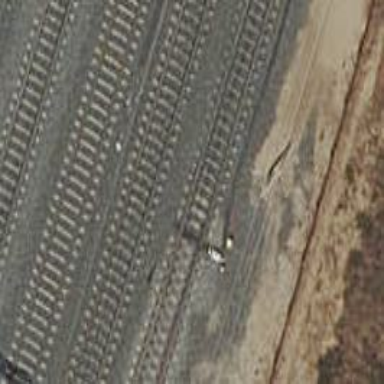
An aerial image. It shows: Railway track with contact lines for electrification.